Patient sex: M
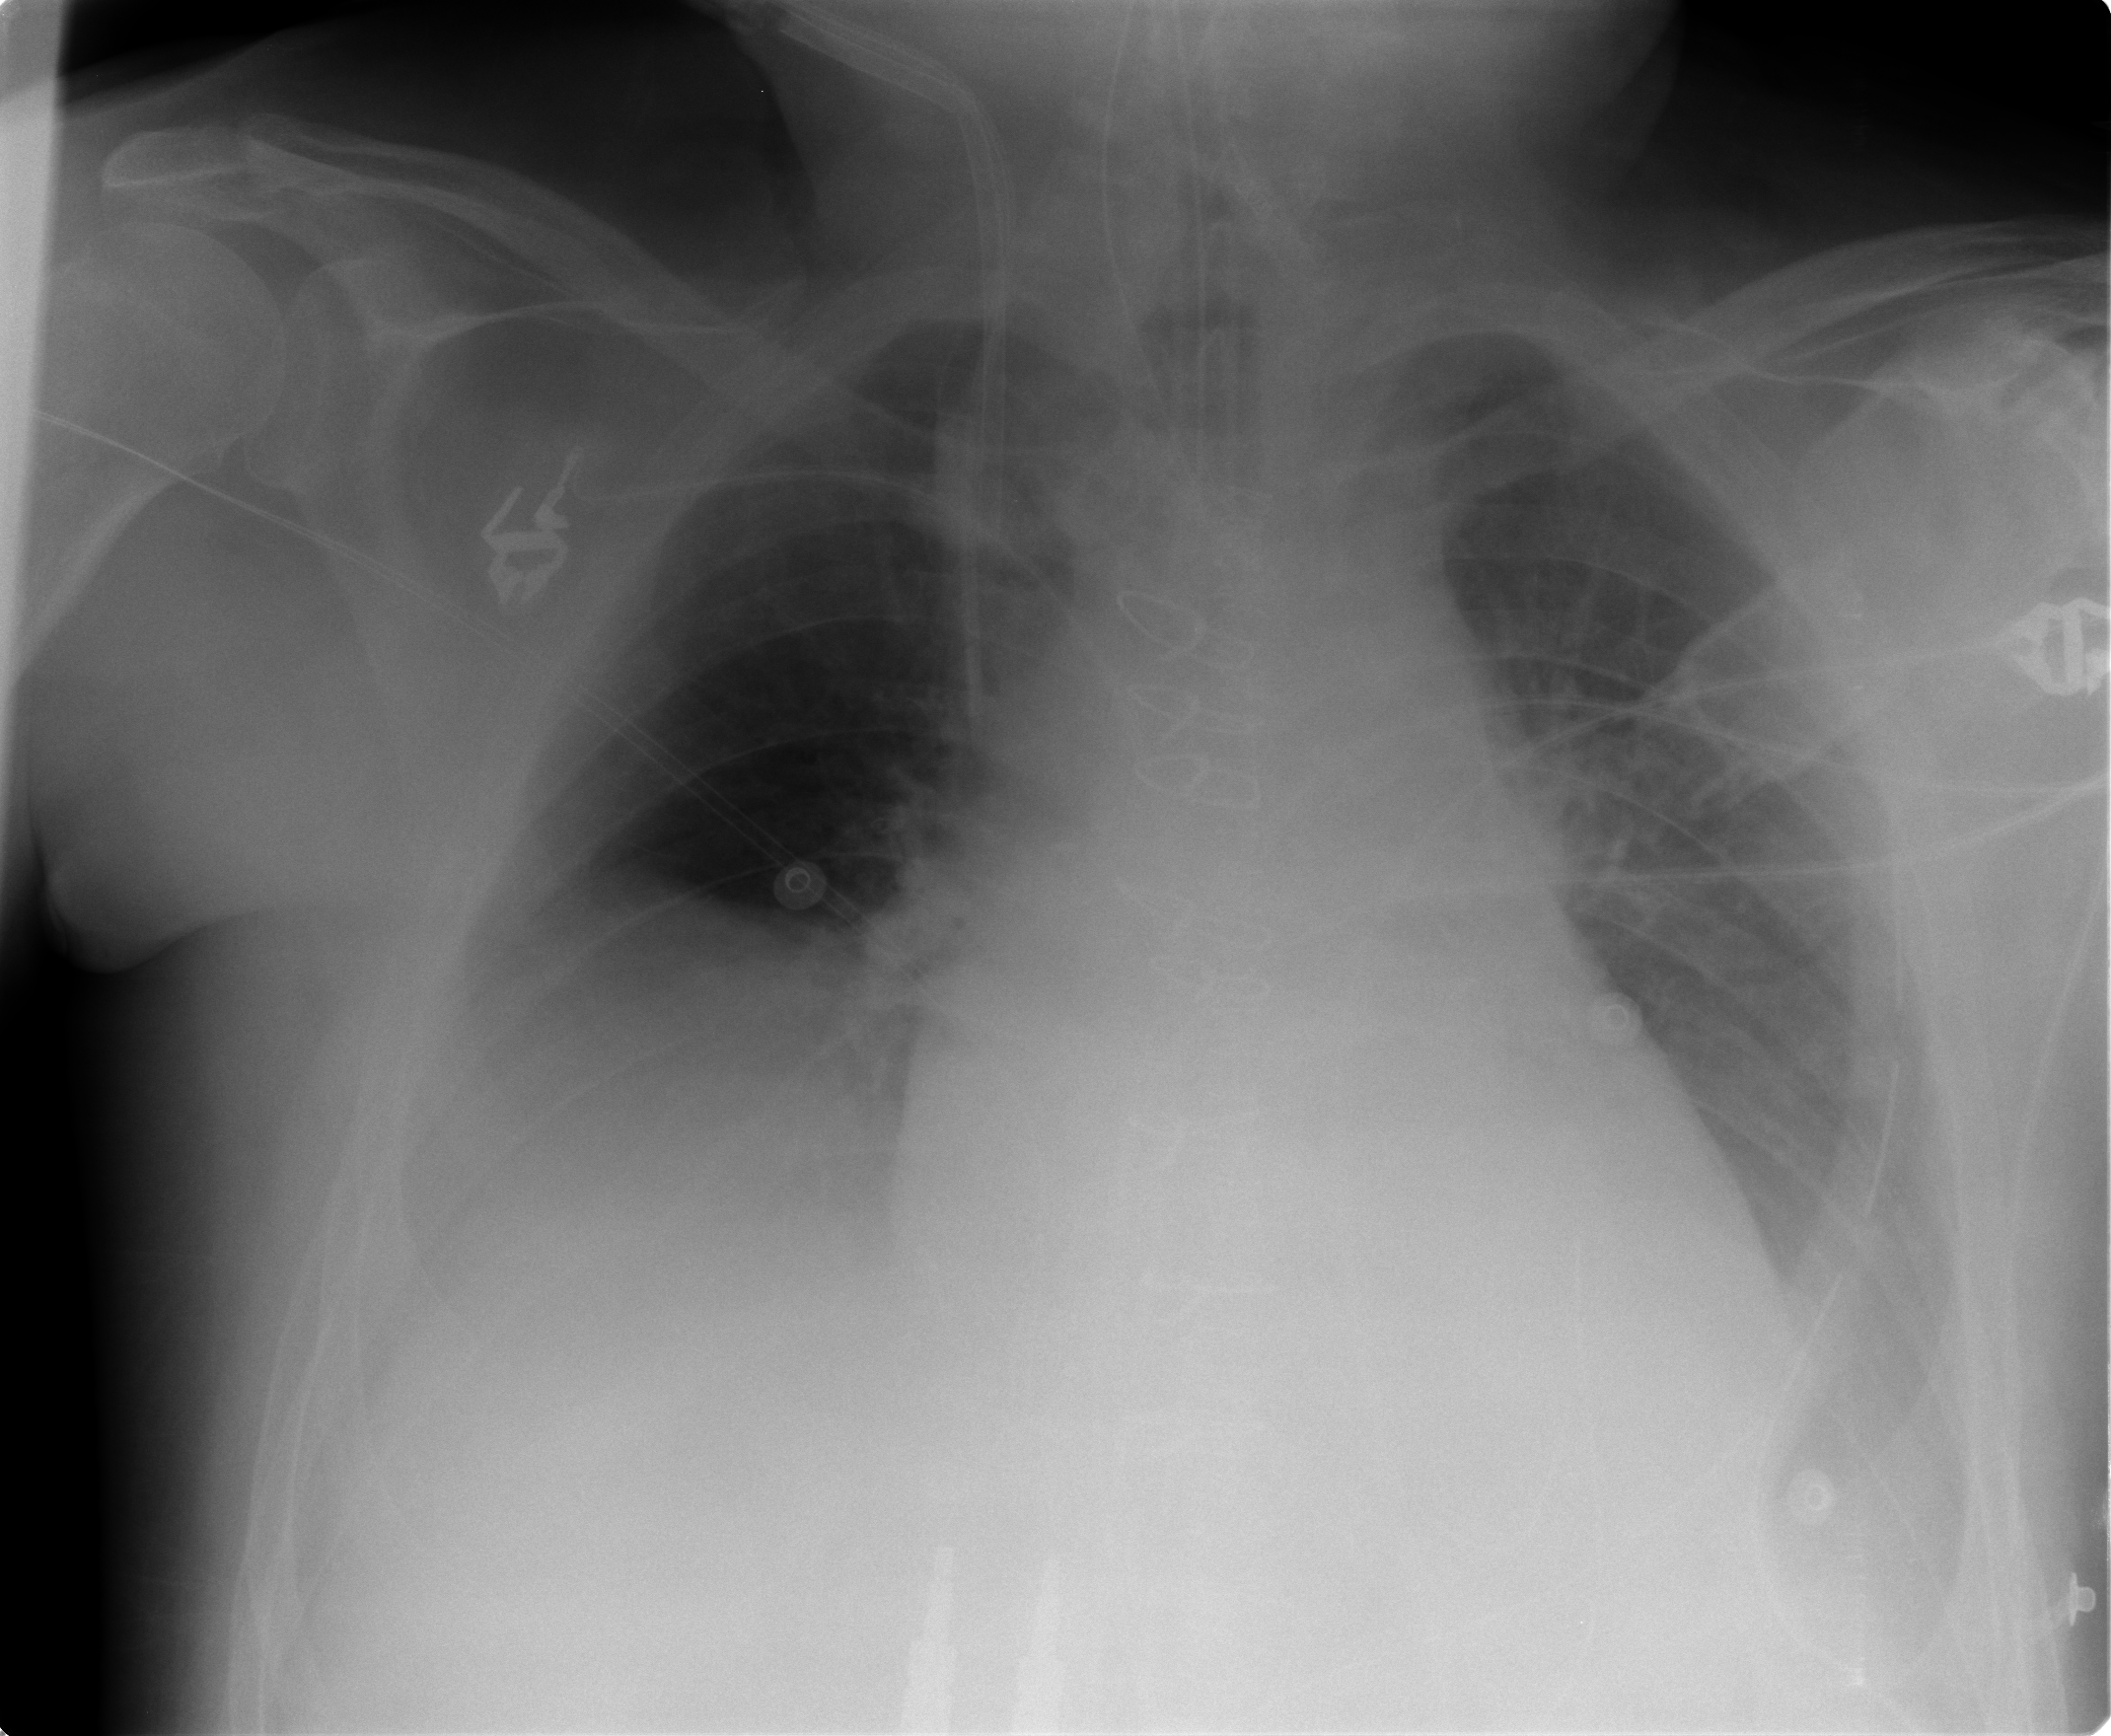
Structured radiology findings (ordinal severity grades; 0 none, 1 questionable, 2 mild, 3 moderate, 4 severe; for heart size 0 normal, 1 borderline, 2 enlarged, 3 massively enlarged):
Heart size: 0
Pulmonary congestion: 0
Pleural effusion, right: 3
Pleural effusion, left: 2
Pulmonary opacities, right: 0
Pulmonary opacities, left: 0
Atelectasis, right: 2
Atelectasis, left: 0